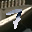
Label: 7